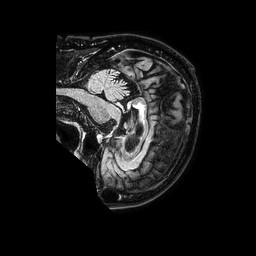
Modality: FLAIR
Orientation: sagittal
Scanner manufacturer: philips
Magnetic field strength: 1.5 T
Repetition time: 4.8 s
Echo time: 0.3 s